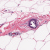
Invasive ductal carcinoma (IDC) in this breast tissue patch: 0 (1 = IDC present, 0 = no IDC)